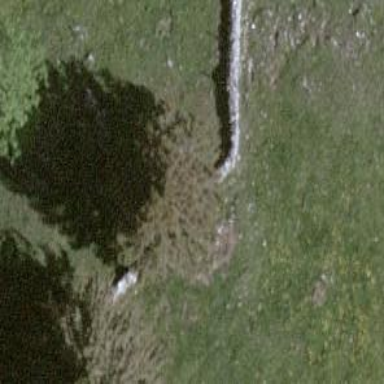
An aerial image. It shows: Wall is shown in the image.